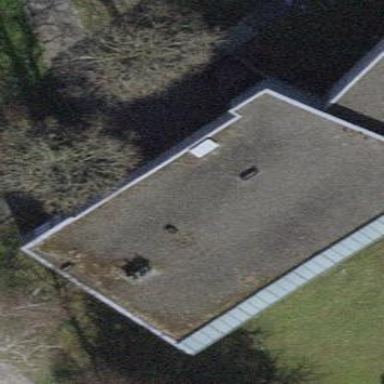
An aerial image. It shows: Building with flat roof.